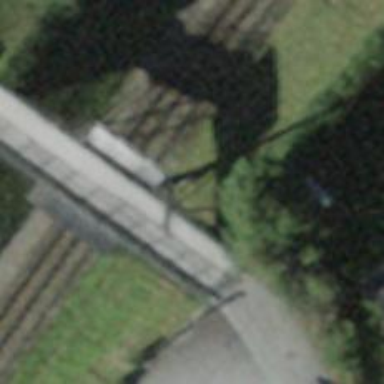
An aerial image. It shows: Power pole.